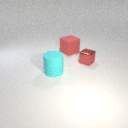
small red metal cube to the right of large red rubber cube